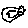
Label: bird